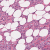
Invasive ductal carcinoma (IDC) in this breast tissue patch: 1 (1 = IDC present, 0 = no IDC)